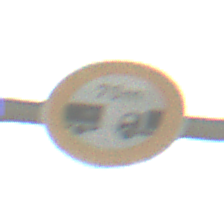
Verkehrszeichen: VerbotUnterschreitenMindestabstand
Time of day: MorningAfternoon
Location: Outdoor (RoadRail)
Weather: PartlyCloudy
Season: NotSpecified
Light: Natural